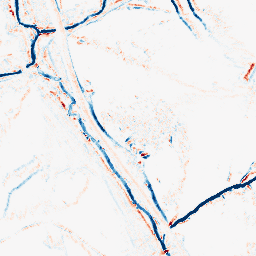
Category: morphological
Decomposition family: morphological_diamond
Decomposition parameters: operation: average
radius: 3
Upsampling method: sinc_hamming
Upsampling parameters: scale: 4
kernel_size: 16
Upsampling scale: 4